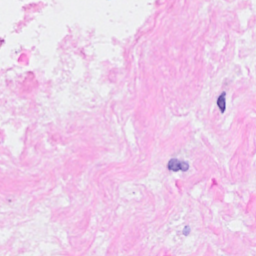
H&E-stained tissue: Breast